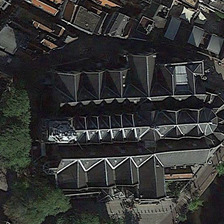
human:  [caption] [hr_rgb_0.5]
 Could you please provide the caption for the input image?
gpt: several green trees and some buildings are near a church .

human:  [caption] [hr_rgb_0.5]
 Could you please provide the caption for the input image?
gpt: several green trees and some buildings are near a church .

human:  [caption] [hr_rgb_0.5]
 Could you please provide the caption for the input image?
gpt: several green trees and some buildings are near a church .

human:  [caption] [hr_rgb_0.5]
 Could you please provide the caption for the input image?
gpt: several green trees and some buildings are near a church .

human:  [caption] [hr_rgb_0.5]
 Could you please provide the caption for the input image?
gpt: several green trees and some buildings are near a church .